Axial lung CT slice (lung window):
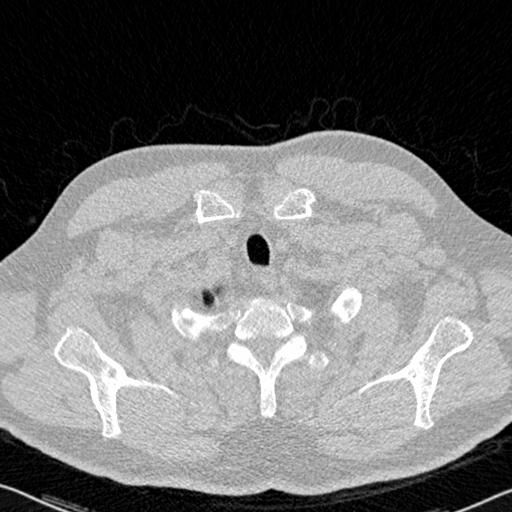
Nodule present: no